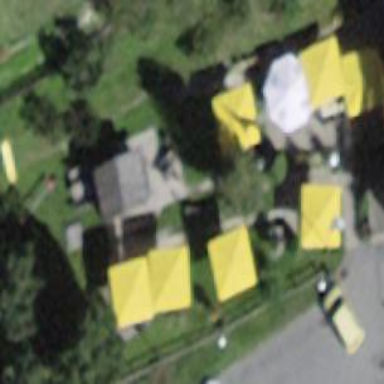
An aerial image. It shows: Outdoor seating area for leisure.